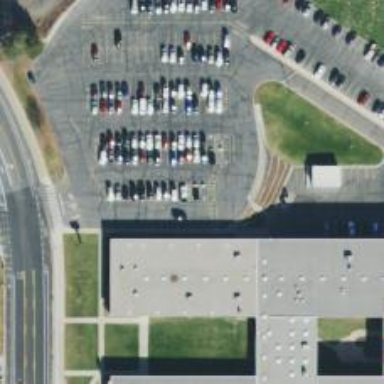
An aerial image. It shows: Parking space is available.